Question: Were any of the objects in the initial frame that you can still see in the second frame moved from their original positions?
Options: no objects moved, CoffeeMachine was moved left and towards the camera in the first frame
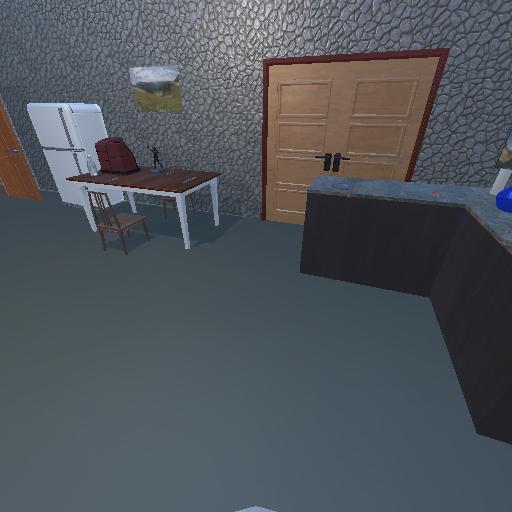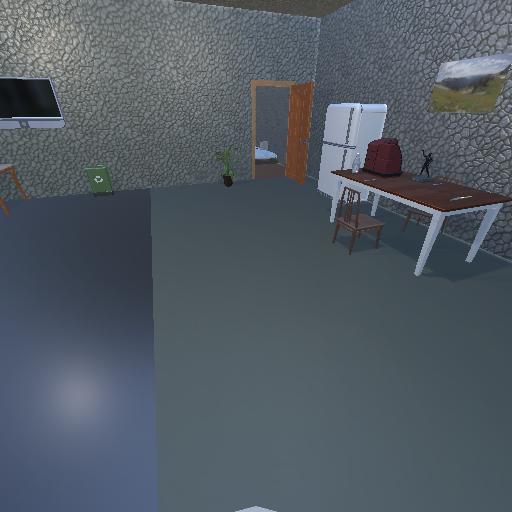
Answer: no objects moved